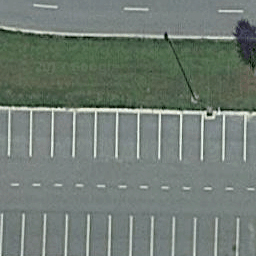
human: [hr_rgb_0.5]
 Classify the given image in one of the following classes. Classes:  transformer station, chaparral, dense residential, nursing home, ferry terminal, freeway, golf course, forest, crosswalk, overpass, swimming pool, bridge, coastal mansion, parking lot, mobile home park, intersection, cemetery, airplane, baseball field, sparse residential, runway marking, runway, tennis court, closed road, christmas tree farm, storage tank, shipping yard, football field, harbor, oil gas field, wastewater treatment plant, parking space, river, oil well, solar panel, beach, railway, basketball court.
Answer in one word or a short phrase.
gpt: parking space